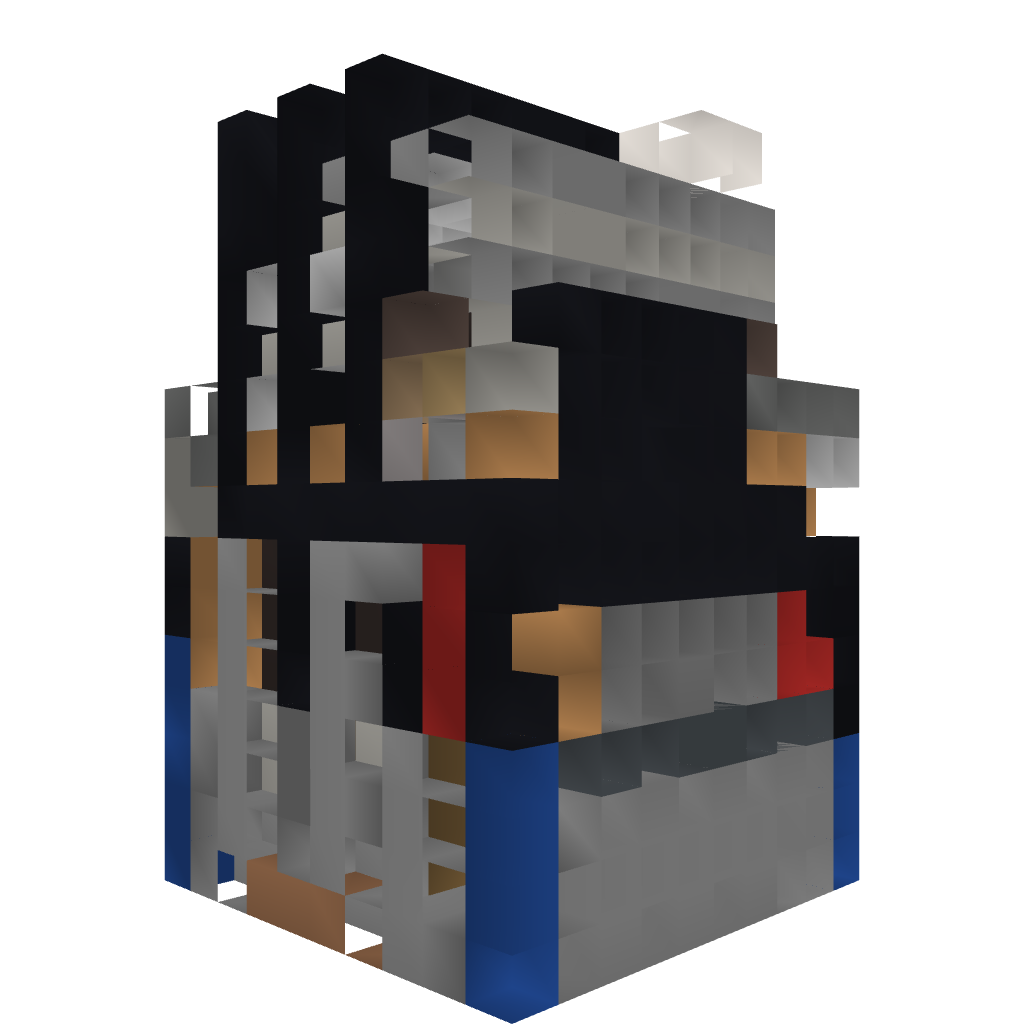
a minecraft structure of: Pigonge's 10x10 Survival House 3